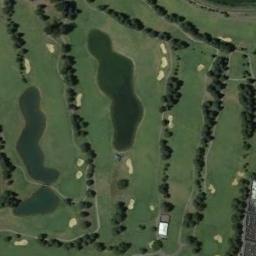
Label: golf_course